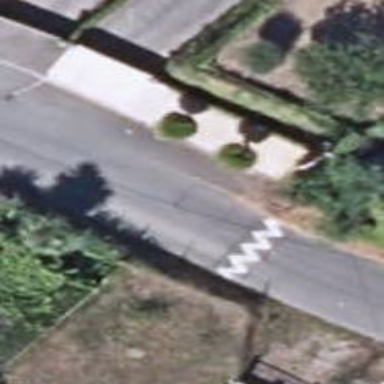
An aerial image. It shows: Traffic calming hump on the road.